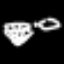
Label: diamond